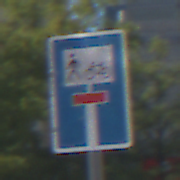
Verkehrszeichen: SackgasseRadverkehrFussgaengerDurchlaessig
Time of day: MorningAfternoon
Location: Outdoor (Urban)
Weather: Clear
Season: NotSpecified
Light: Natural